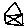
Label: house